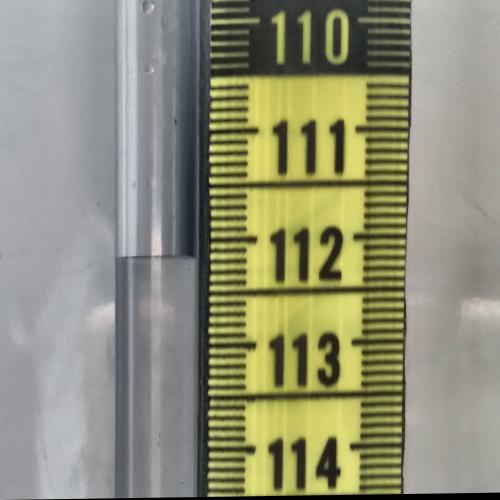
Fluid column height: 112.2 cm